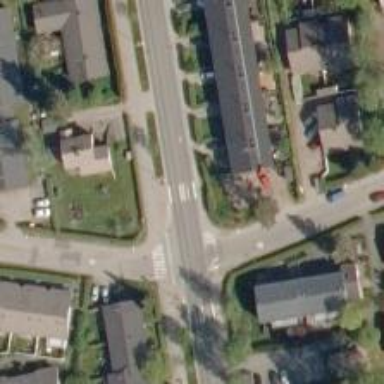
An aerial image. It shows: Road with "give way" sign.